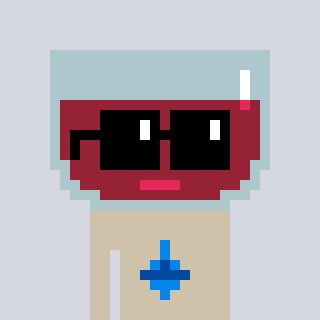
a pixel art character with square black sunglasses, a wine-shaped head and a bege-colored body on a cool background